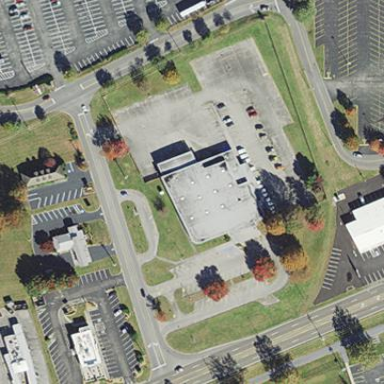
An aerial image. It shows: Post office.